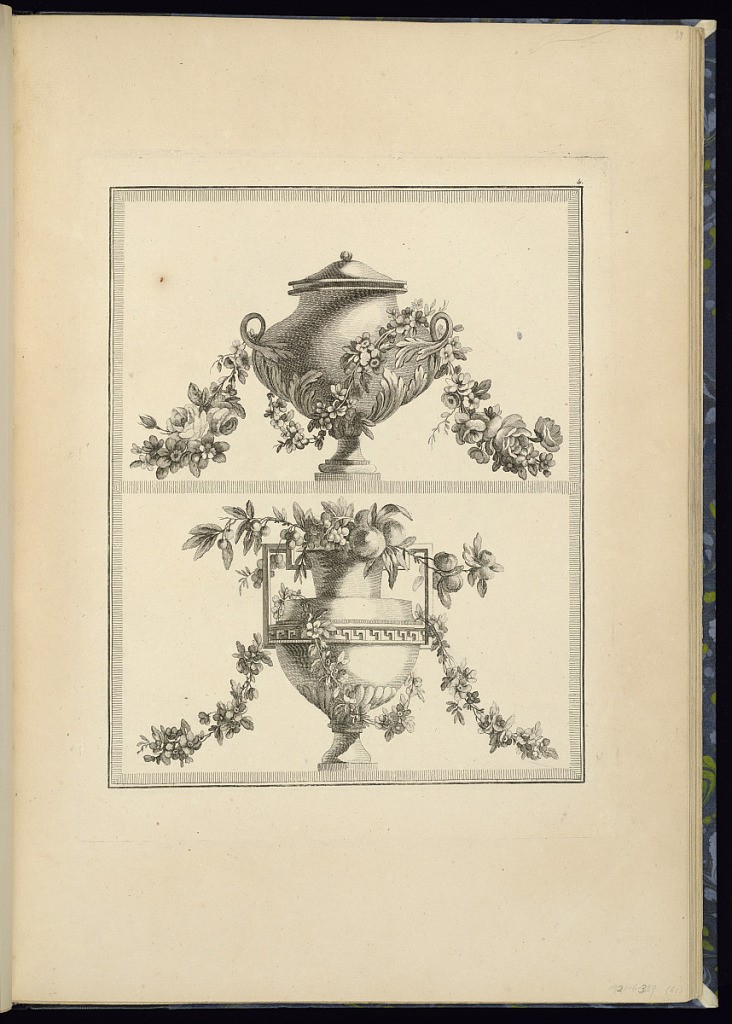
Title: Two Vase Designs with Flowers
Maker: Pierre Ranson, French, 1736–1786
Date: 1778
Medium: Etching on laid paper
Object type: Print
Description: Two designs for vases with flowers, fruit, and festoons of flowers decorated with neoclassical motifs and shapes including a meandering or ‘Greek' key motif, gadrooning, and scrolling acanthus leaves (rinceaux). The plate is numbered.